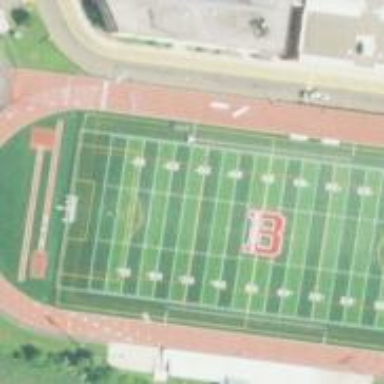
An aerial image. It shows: American football pitch with artificial turf surface for leisure land.